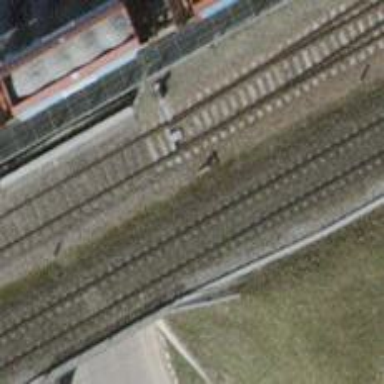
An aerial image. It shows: Railway bridge with electrified contact line. There is one track on the bridge.